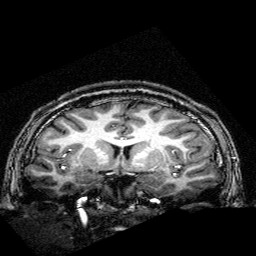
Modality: T1w
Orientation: sagittal
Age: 21
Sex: male